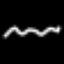
Label: squiggle